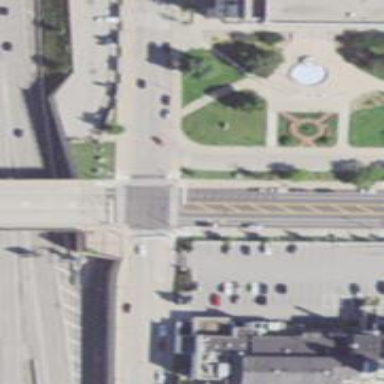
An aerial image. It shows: Tertiary road with separate sidewalk.